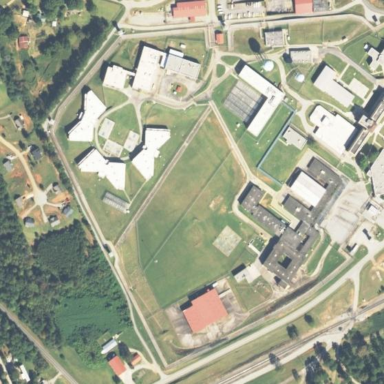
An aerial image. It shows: Prison.